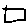
Label: square